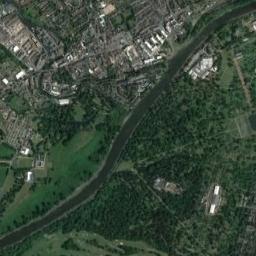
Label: river